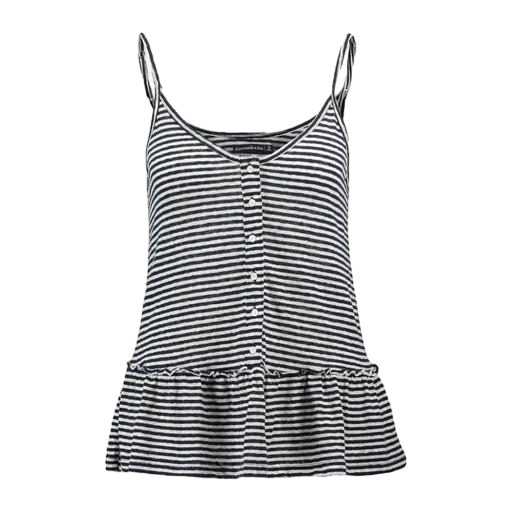
grey and white striped tank top, striped tank top, white striped tank top, white background